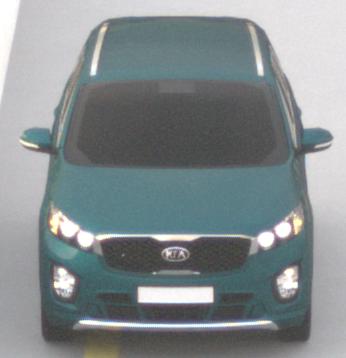
Make: KIA
Model: Sorento 2.2 CRDi
Detailed model: Sorento (UM)
Model produced from: 2015/03
Model produced until: 2017/10
Doors: 5
Color: blue
Road condition: dry road
Daytime: sunrise or sunset
Contrast: low contrast